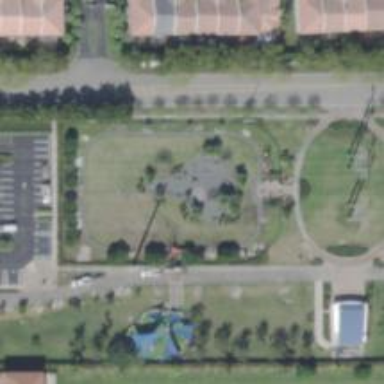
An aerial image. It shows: Fenced dog park for leisure activities on land.